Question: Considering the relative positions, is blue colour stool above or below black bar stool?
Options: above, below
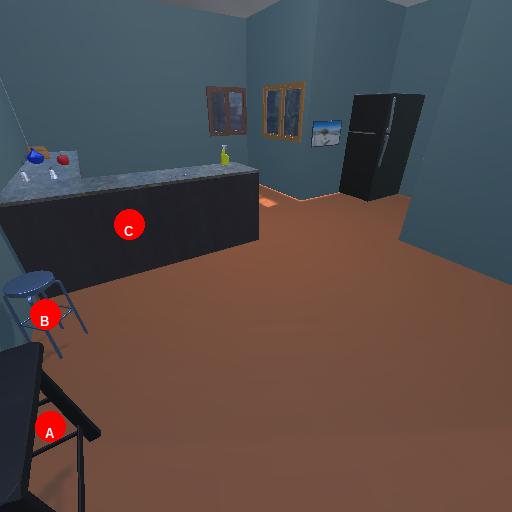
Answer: above